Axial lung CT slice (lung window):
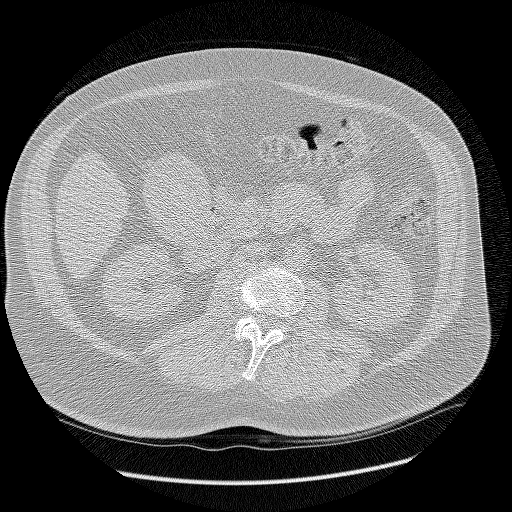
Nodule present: no